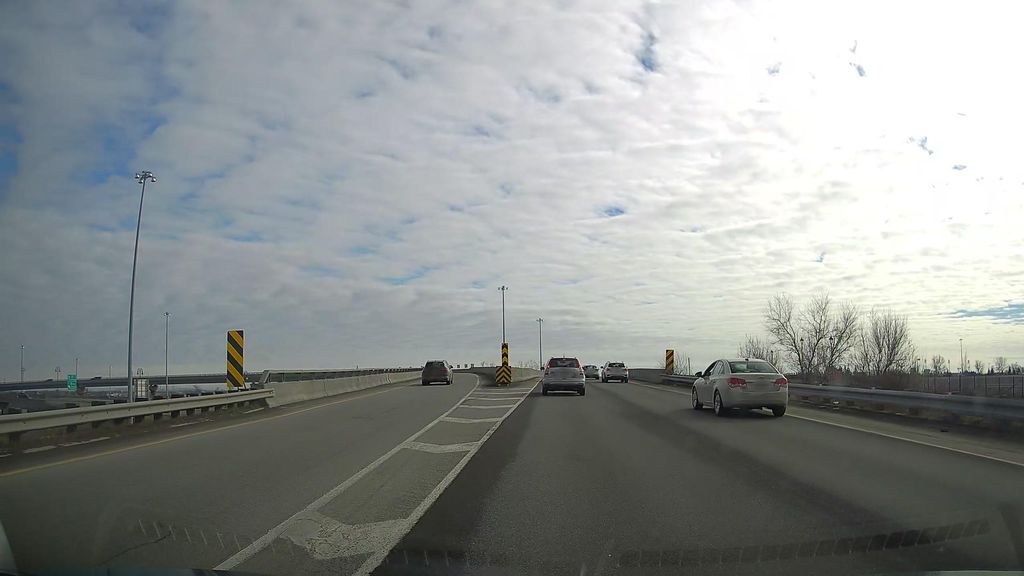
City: montreal